【题型】解答题　【知识点】平面几何　【难度】easy
如图，已知 $AD \parallel BE \parallel CF$，它们依次交直线 $l_1$、$l_2$ 于点 $A$、$B$、$C$ 和点 $D$、$E$、$F$，且 $AB=6$，$BC=8$。

(1) 求 $\dfrac{DE}{DF}$ 的值；

(2) 当 $AD=5$，$CF=19$ 时，求 $BE$ 的长。

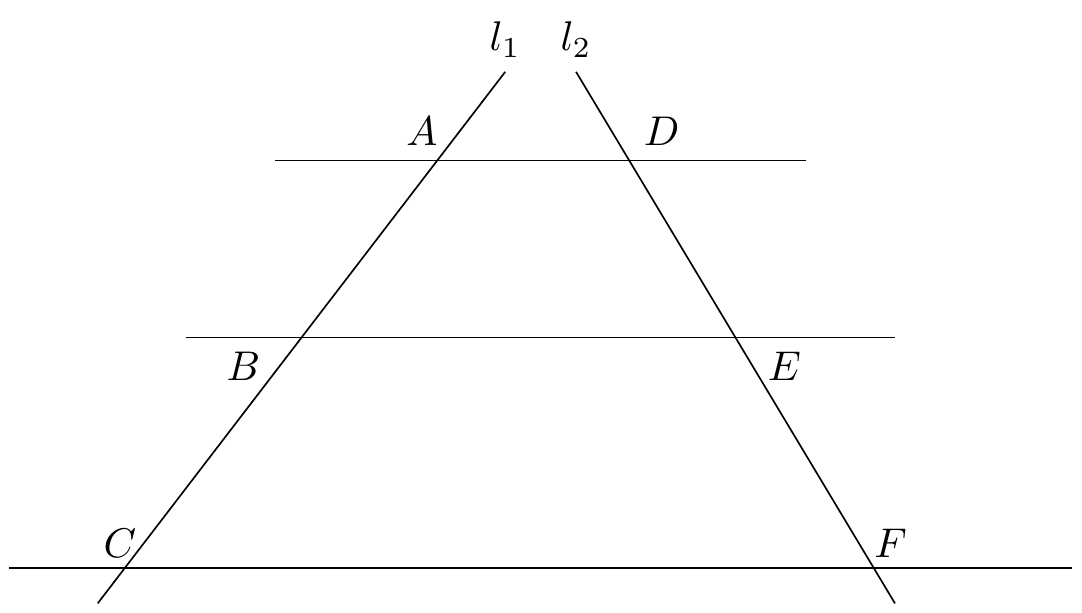
【解答】
解：（1）$\because AD \parallel BE \parallel CF$，

$\therefore \dfrac{DE}{DF} = \dfrac{AB}{AC}$，

$\because AB=6$，$BC=8$，

$\therefore \dfrac{DE}{DF} = \dfrac{6}{6+8} = \dfrac{3}{7}$，

故 $\dfrac{DE}{DF}$ 的值为 $\dfrac{3}{7}$；

（2）如图，过点 $A$ 作 $AG \parallel DF$ 交 $BE$ 于点 $H$，交 $CF$ 于点 $G$，

$\because AG \parallel DF$，$AD \parallel BE \parallel CF$，

$\therefore AD=HE=GF=5$，

$\because CF=19$，

$\therefore CG=CF-GF=14$，

$\because BE \parallel CF$，

$\dfrac{BH}{CG} = \dfrac{AB}{AC}$，

$\therefore \dfrac{BH}{14} = \dfrac{3}{7}$，

解得 $BH=6$，

$\therefore BE=BH+HE=11$。
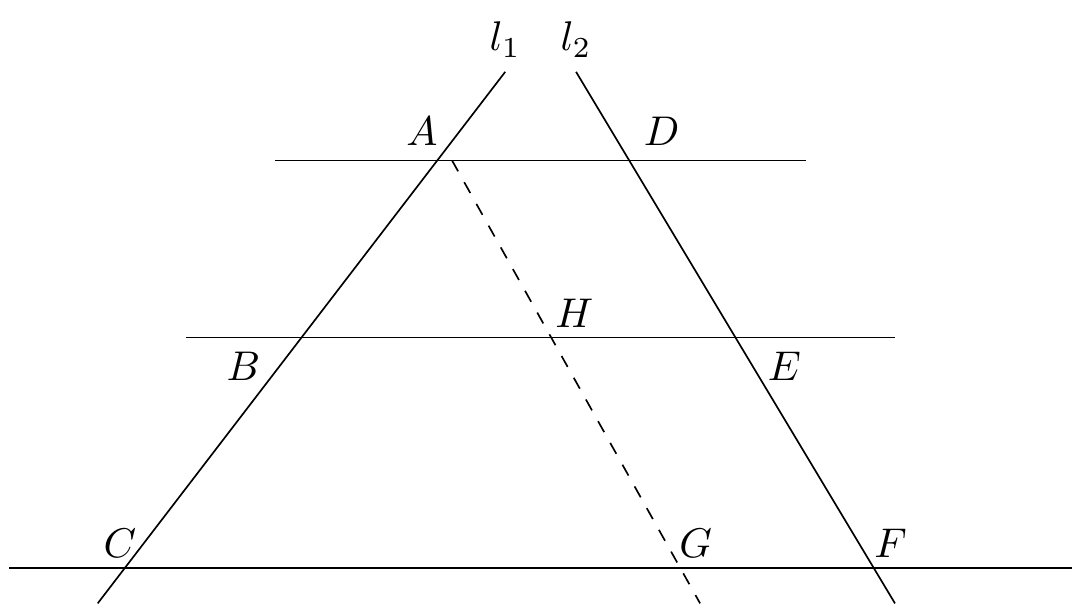